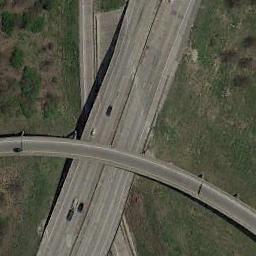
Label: overpass